Question: Is it normal I can't see xml comments from external libraries?
For example I have an external library with xml comments on methods. After making a reference to this library I was hoping that xml comments appears when I make usage of the external library; But nothing appear in the tooltip :

Maybe I have to do something special when I make the build of the lib.
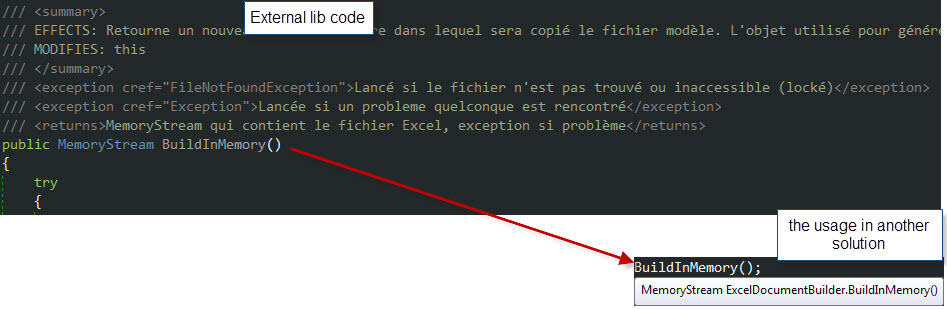
Answer: First you need to enabled "XML File Documentation" generation. You can find it in the Settings of the Project under the section Build.
Then will the compiler generate an XML File containing your documentation of the assembly on build.
If you reference the assembly in another project and you want to see the documentation of types, methods, etc. in IntelliSense you need to store the xml documentation file in the same folder, where the referenced assembly is stored.